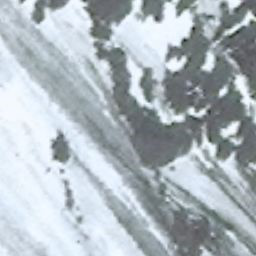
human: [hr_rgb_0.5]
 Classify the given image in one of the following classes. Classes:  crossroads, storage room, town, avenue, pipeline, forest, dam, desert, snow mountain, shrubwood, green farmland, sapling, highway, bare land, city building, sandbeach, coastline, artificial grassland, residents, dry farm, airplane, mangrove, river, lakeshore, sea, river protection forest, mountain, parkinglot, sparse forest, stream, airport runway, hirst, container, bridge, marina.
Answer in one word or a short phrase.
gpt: snow mountain